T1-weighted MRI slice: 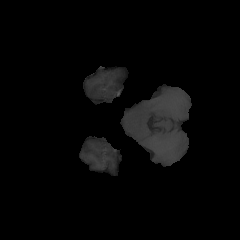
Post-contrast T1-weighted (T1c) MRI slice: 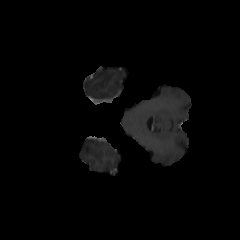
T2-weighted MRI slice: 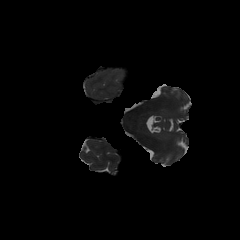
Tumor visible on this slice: no